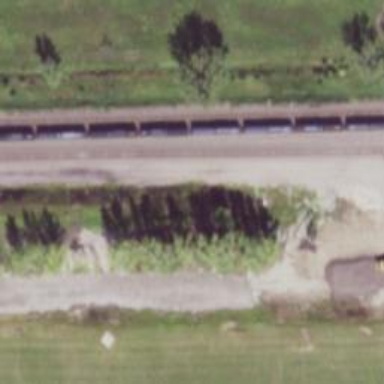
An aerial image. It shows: Railway yard used for servicing trains.